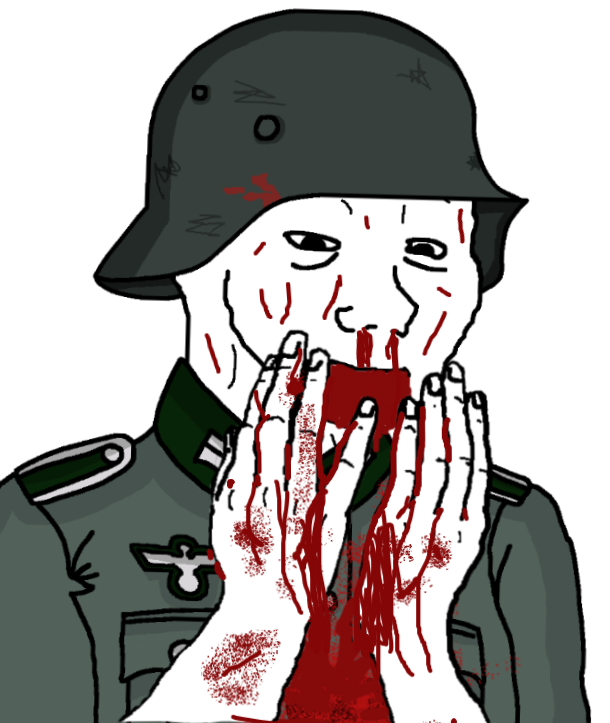
Label: 5_Doomer